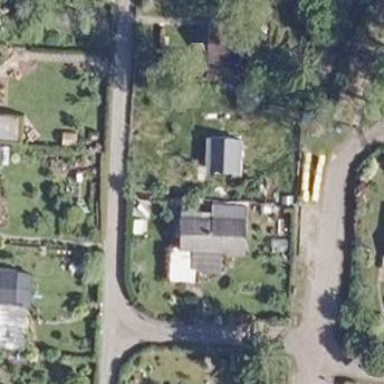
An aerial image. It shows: Plot within allotments.